Question: Having just upgraded to iOS 4.1 (Xcode 3.2.4) I am getting warnings when using the static analyser that I don't think I was previously getting when using 3.2.3

Now the project compiles just fine, is this something that has changed or do I have something set wrong?
# EDIT:
I think it might be related to this:
<URL>
much appreciated
Gary
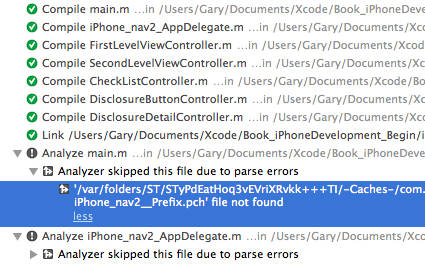
Answer: Set "Other C Flags" = '-D__IPHONE_OS_VERSION_MIN_REQUIRED=040100'